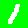
Digit: 1